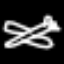
Label: airplane